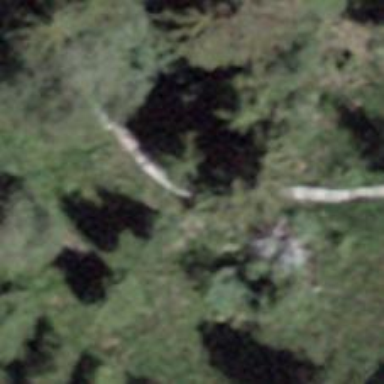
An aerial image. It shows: Path.